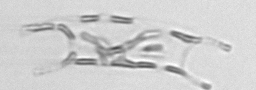
Label: Eucampia